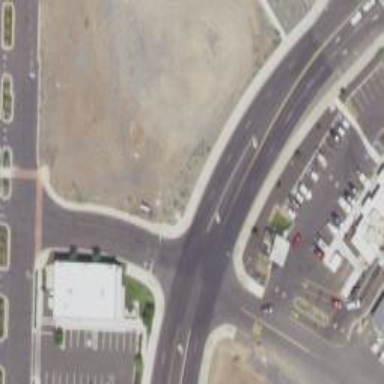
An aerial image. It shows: Unmarked crossing on the road.